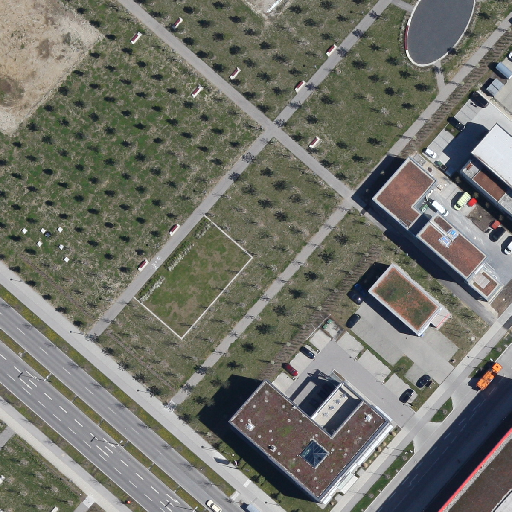
Referring expression: car in the parking area